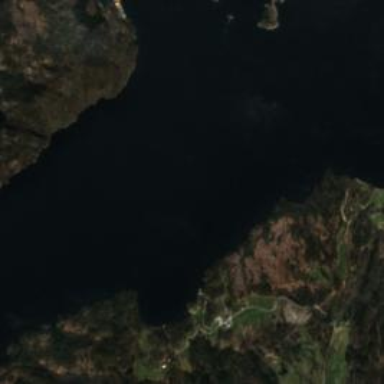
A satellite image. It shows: Breathtaking coastline.